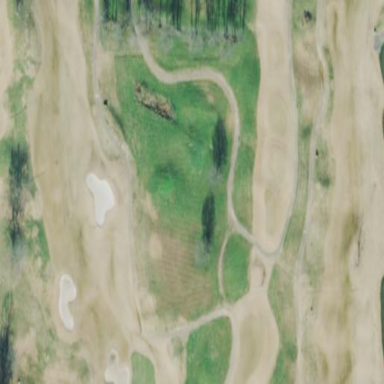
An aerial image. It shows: Grassy area designated as golf fairway.